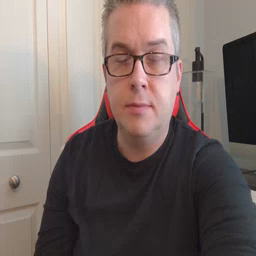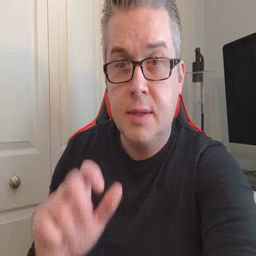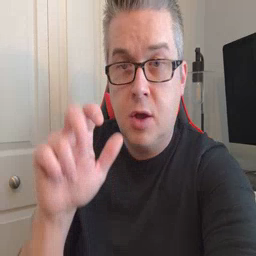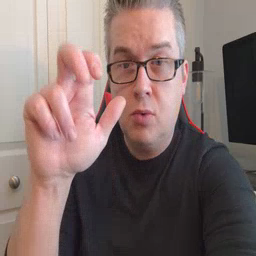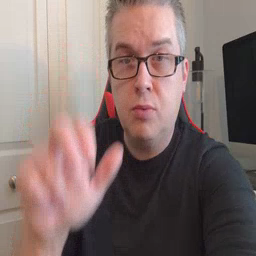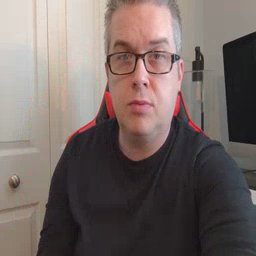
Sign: stairs